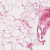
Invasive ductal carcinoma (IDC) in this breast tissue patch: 0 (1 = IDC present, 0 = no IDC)